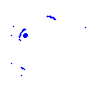
Particle: pion